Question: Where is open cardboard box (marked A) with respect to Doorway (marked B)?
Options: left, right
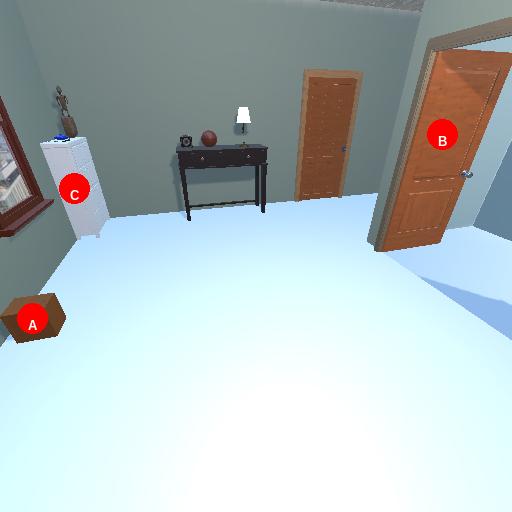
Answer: left